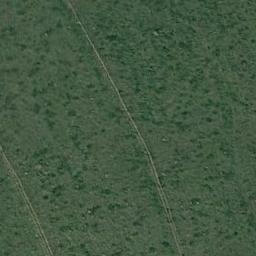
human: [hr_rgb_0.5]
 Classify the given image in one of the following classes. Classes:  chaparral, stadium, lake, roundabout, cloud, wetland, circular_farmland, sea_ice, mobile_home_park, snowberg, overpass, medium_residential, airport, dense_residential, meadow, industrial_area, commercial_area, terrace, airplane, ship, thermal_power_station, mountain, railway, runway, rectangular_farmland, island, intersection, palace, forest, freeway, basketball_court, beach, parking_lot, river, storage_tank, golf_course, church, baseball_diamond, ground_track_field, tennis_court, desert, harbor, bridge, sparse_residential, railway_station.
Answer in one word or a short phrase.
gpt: meadow